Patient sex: F
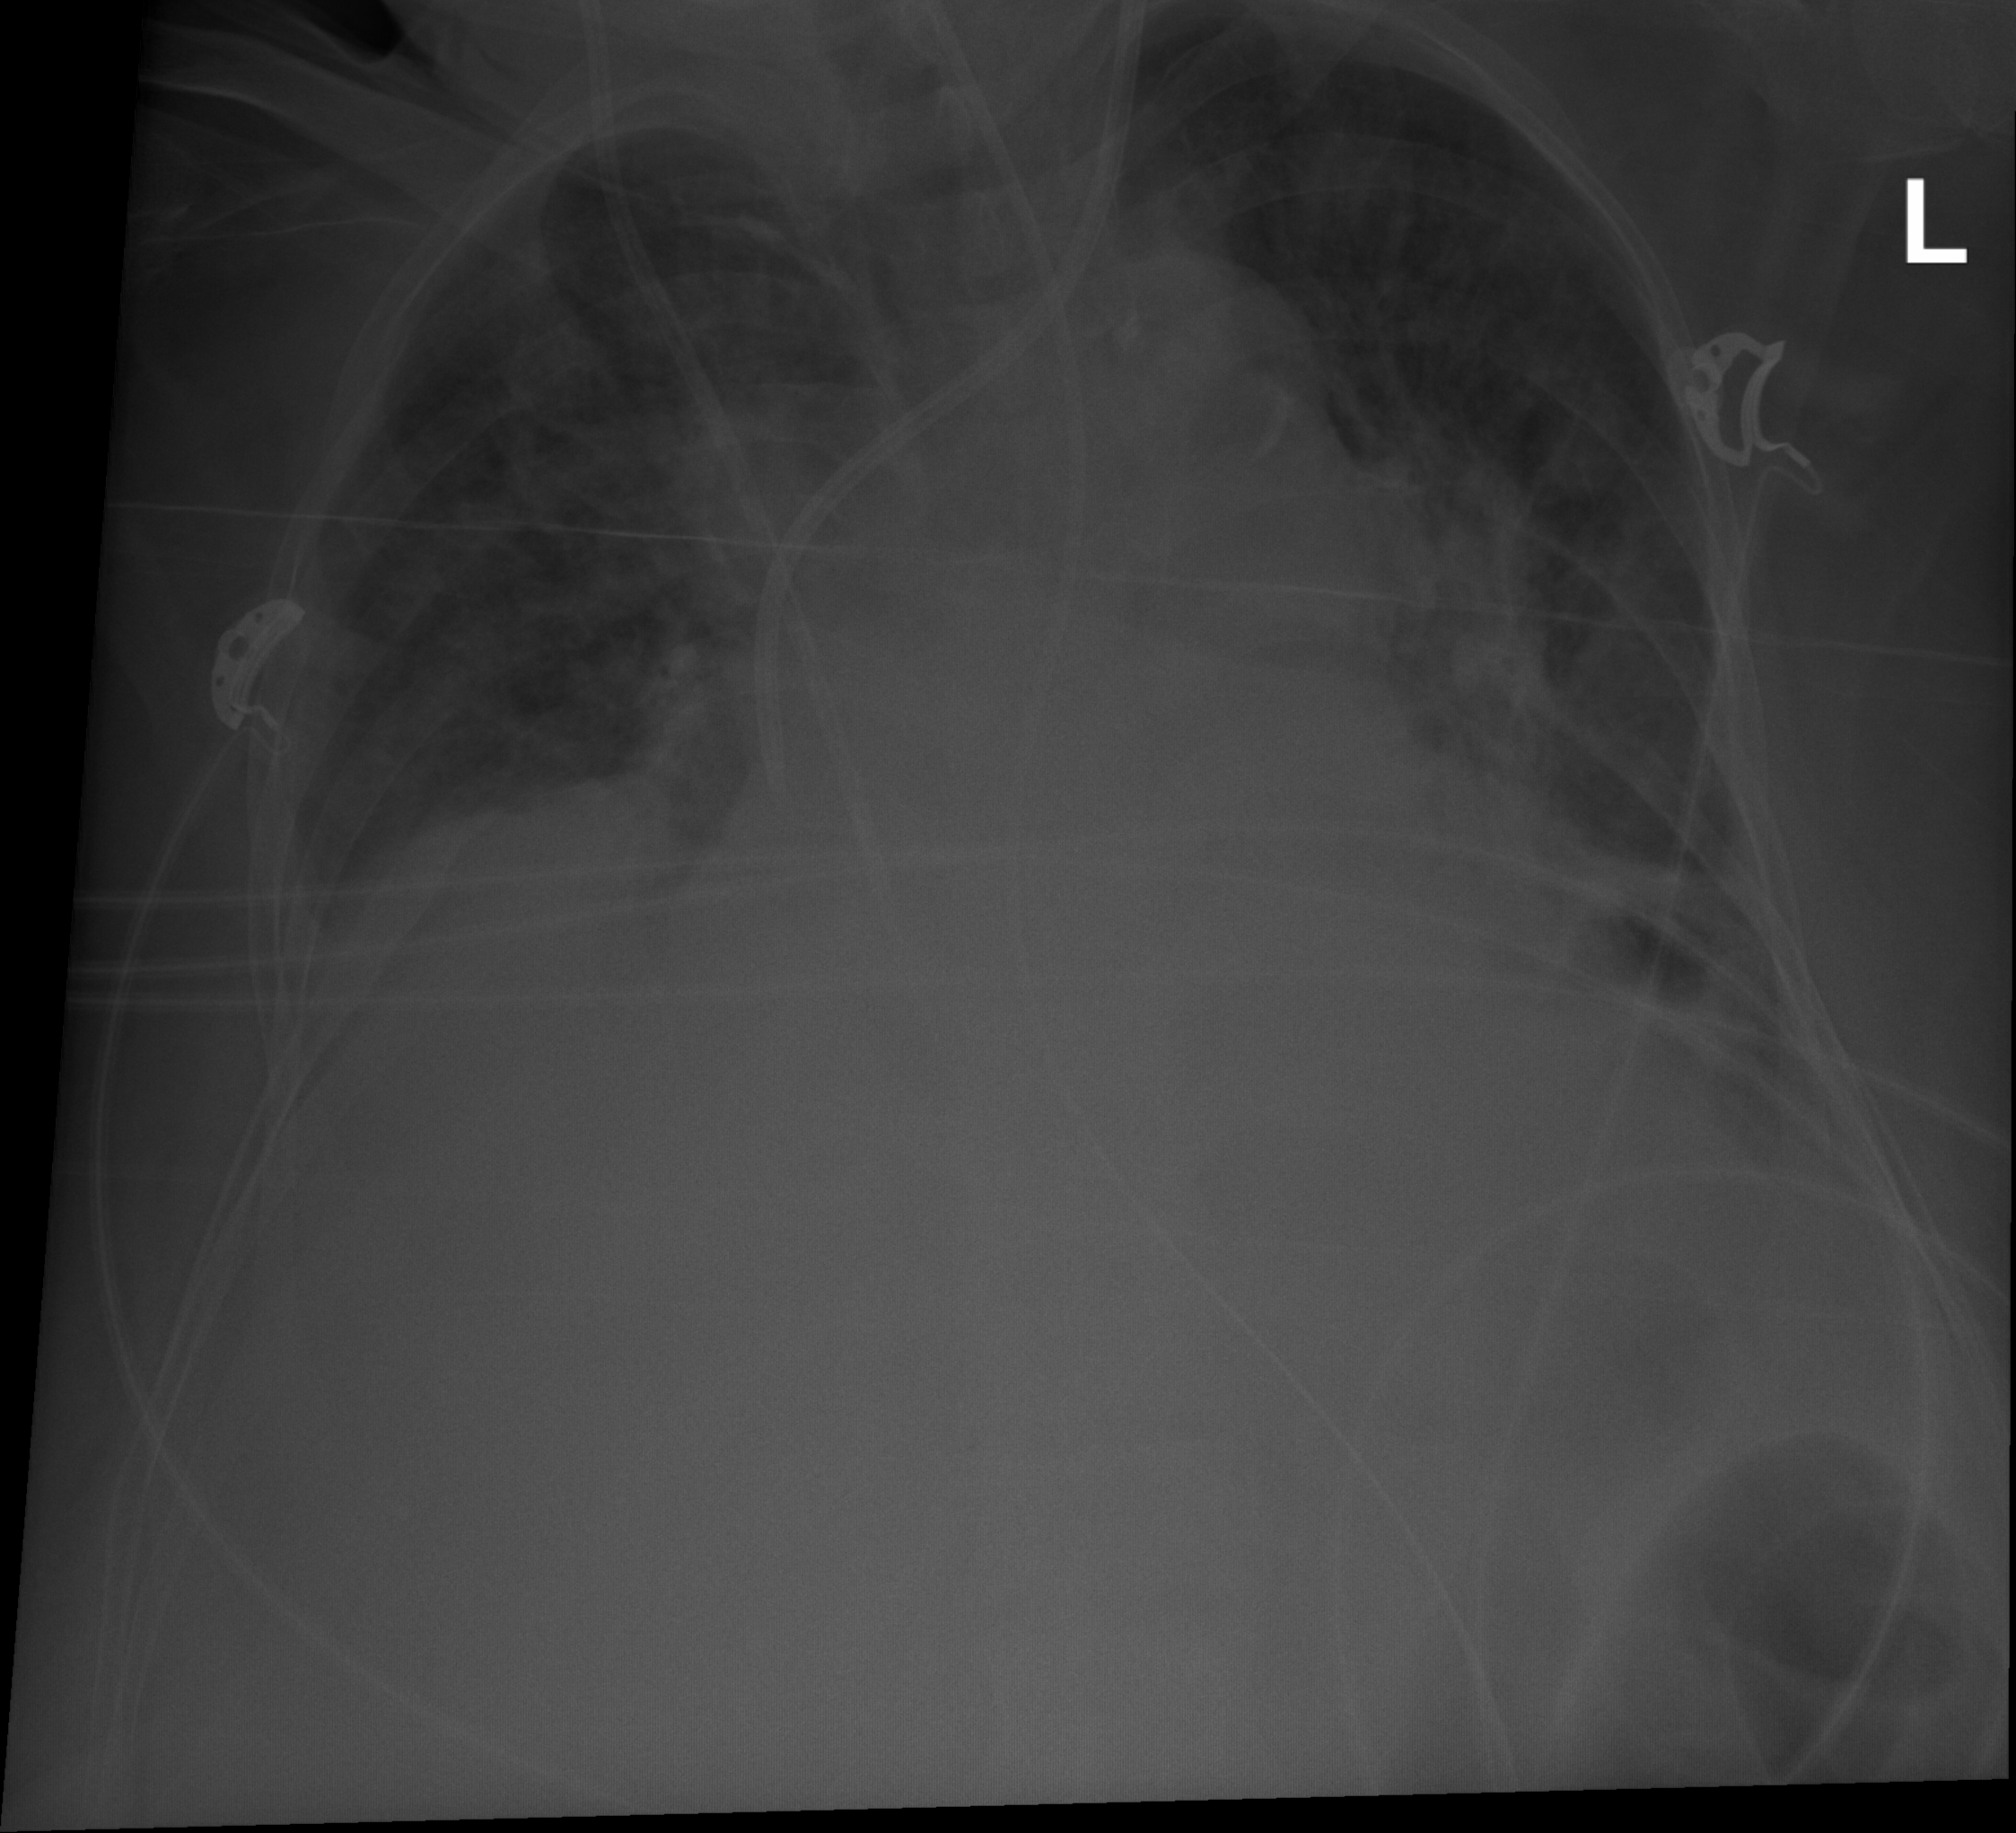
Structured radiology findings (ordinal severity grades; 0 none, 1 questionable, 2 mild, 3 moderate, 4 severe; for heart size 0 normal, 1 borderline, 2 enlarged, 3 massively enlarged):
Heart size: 2
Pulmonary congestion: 2
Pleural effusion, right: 3
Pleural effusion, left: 2
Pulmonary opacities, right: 2
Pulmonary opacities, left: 2
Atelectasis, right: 2
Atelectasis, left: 2